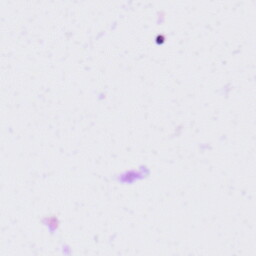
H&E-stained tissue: Tonsil